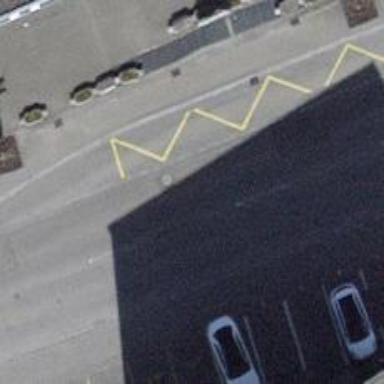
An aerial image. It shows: Bus stop with stop position for public transport.